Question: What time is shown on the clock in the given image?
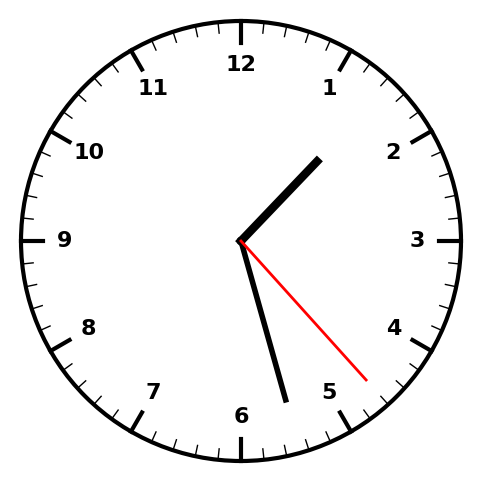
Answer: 01:27:23